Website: lowes
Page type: payment
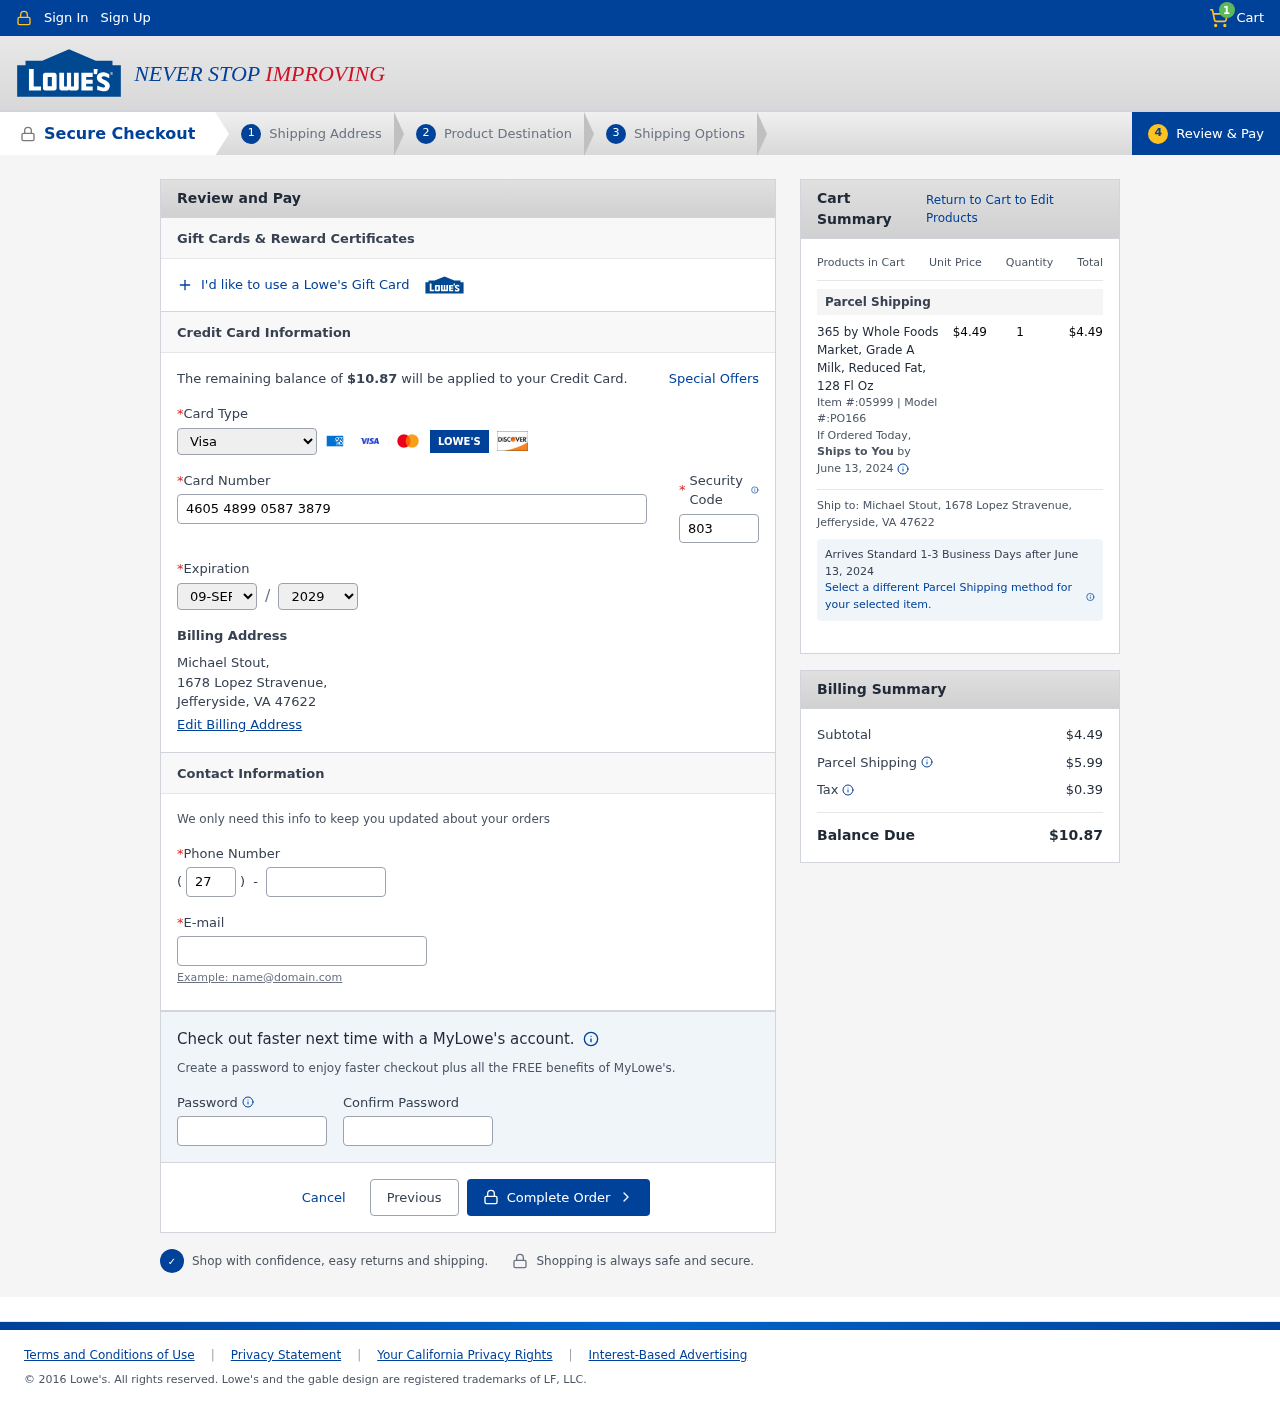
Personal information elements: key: PII_CARD_CVV
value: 803
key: PII_CARD_EXPIRY_MONTH
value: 09
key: PII_CARD_EXPIRY_YEAR
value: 29
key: PII_CARD_NUMBER
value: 4605 4899 0587 3879
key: PII_CARD_TYPE
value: Visa
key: PII_CITY_STATE_ZIP
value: Jefferyside, VA 47622
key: PII_EMAIL
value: mstout@yahoo.com
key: PII_FULLNAME
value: Michael Stout,
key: PII_PHONE
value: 2722696497
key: PII_PHONE_AREA
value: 272
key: PII_STREET
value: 1678 Lopez Stravenue,
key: PII_FULLNAME2
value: Michael Stout
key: PII_STREET2
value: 1678 Lopez Stravenue
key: PII_CITY_STATE_ZIP2
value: Jefferyside, VA 47622
Product elements: key: PRODUCT1_NAME
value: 365 by Whole Foods Market, Grade A Milk, Reduced Fat, 128 Fl Oz
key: PRODUCT1_PRICE
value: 4.49
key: PRODUCT1_QUANTITY
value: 1
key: PRODUCT1_ITEM
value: Item #:05999
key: PRODUCT1_MODEL
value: Model #:PO166
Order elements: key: ORDER_NUM_ITEMS
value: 1
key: ORDER_TOTAL
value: $10.87
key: ORDER_SHIPPING_DATE
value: June 13, 2024
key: ORDER_SUBTOTAL
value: $4.49
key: ORDER_SHIPPING_DATE2
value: June 13, 2024
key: ORDER_SHIPPING_COST
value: $5.99
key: ORDER_TAX
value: $0.39